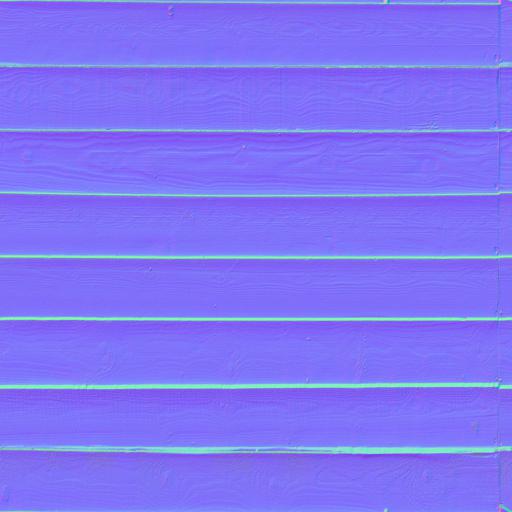
house plank planks siding wall wood wooden